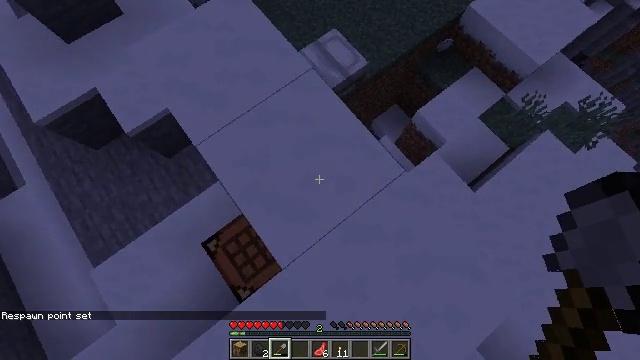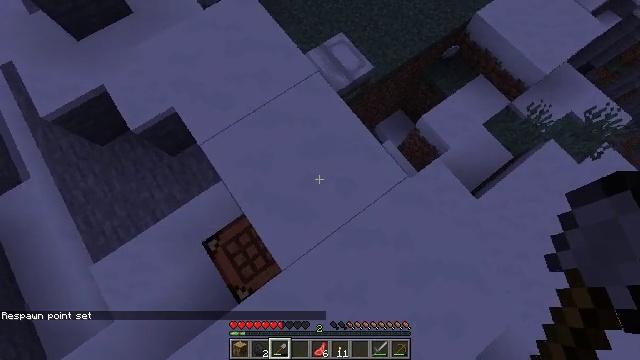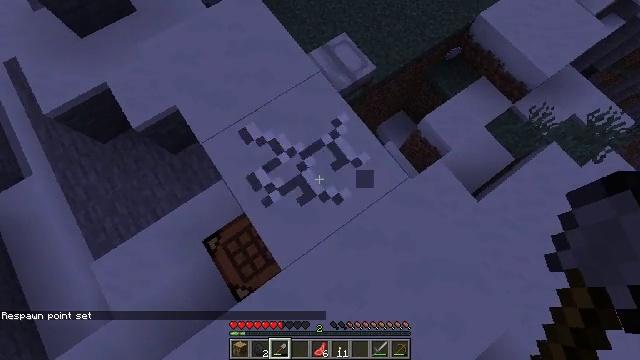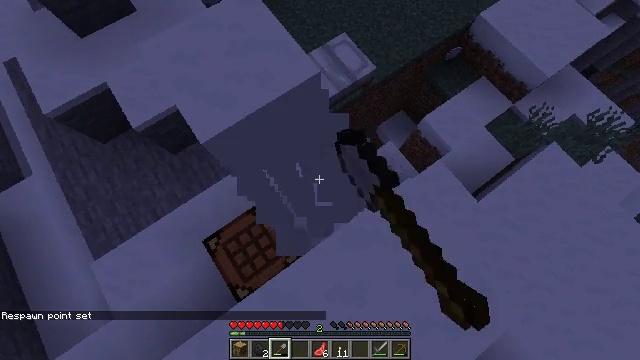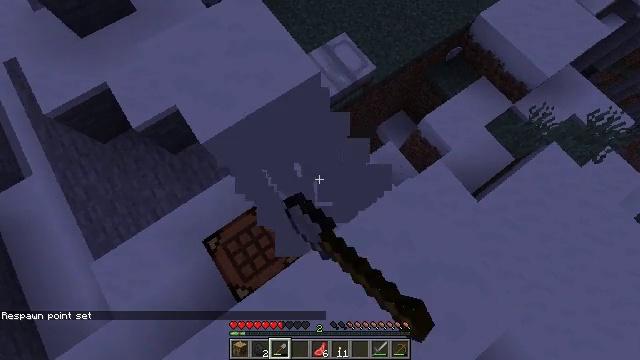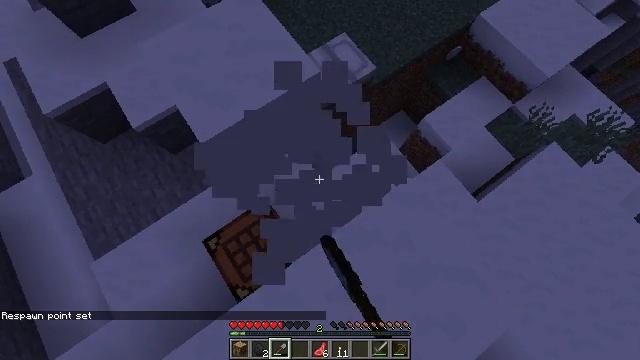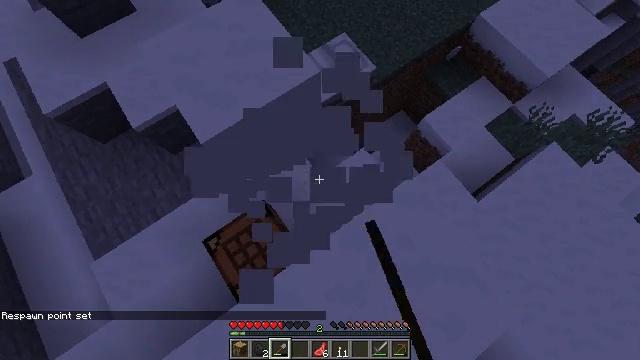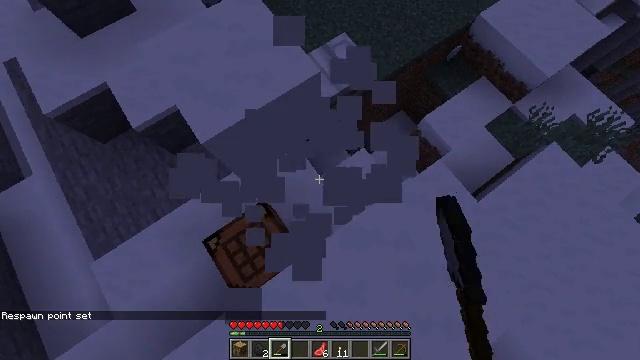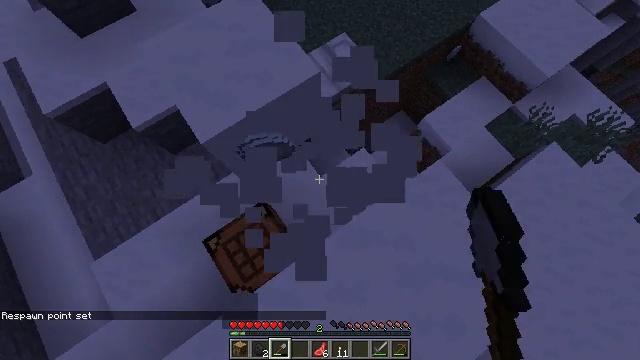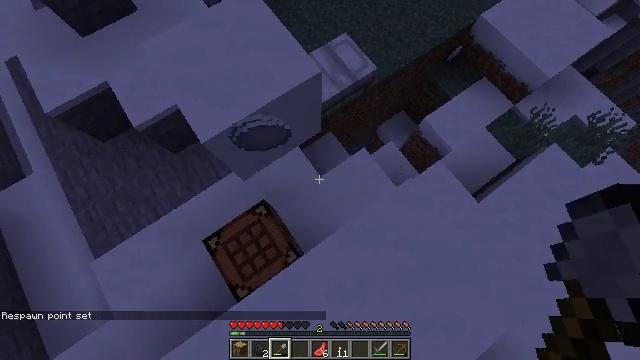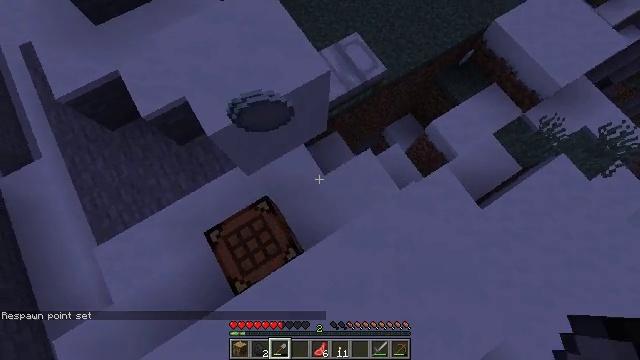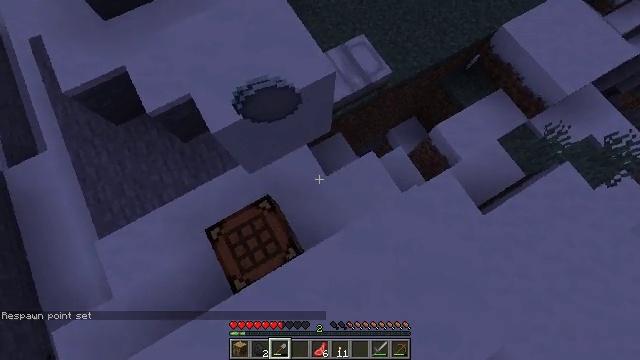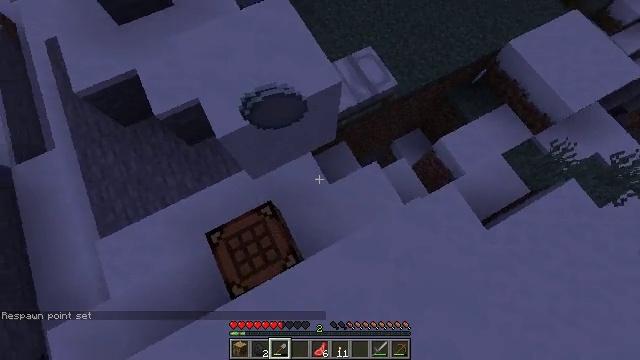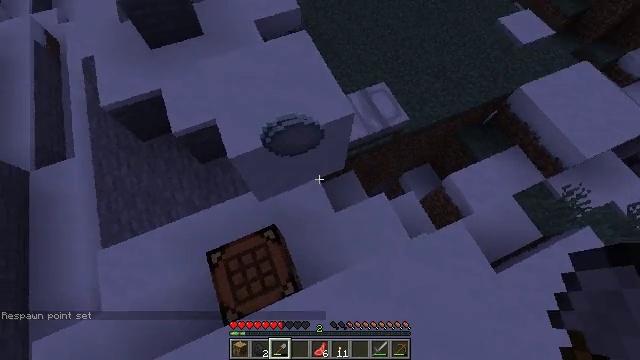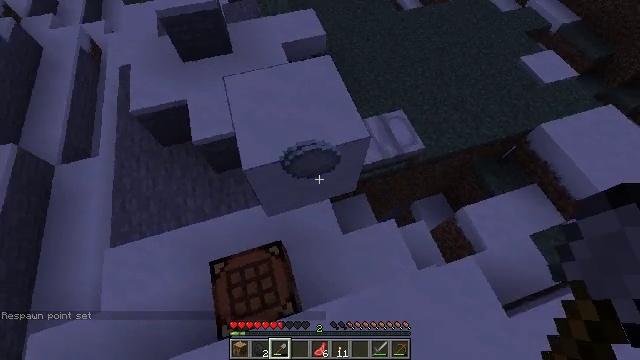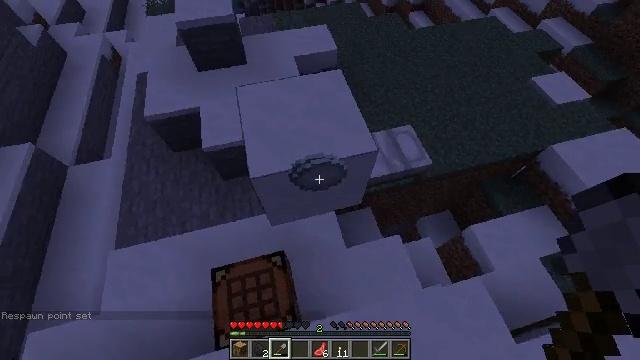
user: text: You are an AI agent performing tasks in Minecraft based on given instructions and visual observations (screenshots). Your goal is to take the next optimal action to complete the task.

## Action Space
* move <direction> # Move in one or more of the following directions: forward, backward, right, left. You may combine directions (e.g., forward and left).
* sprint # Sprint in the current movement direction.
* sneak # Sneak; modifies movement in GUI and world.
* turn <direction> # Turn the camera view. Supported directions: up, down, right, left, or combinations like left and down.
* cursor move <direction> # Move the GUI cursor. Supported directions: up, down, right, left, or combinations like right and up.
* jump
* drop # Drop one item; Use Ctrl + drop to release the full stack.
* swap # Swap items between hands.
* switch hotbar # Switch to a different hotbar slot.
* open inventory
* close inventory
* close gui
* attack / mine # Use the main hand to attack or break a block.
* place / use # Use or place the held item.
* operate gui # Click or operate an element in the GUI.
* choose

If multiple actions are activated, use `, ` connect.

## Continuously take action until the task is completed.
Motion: motion action
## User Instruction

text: Attack the snow block with a shovel.
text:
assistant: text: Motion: turn left
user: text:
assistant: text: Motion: attack / mine
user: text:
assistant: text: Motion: attack / mine
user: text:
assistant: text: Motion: attack / mine
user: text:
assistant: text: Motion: attack / mine
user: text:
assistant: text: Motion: attack / mine
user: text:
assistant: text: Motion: attack / mine
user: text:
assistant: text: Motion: attack / mine
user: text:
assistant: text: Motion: attack / mine
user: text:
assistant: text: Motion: turn left
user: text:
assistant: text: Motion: turn left
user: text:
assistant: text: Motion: turn left and up
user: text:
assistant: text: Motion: turn left and up
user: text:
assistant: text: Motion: turn left and up
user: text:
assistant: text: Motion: turn left and up
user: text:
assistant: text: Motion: turn left and up
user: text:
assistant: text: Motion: turn left and up
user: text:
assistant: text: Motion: no_op
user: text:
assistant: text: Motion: attack / mine
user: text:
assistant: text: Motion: attack / mine
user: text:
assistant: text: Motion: attack / mine
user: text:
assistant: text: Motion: attack / mine
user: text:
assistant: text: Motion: attack / mine
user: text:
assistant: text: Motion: attack / mine
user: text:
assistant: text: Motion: attack / mine
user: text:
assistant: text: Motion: no_op
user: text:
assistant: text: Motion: no_op
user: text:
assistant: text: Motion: move forward
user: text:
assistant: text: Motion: move forward
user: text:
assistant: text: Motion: move forward, turn down